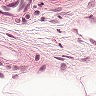
Metastatic tissue present: no